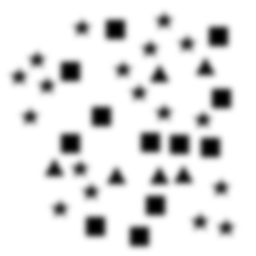
Squares: 12
Triangles: 6
Stars: 18
Total shapes: 36